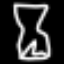
Label: hourglass